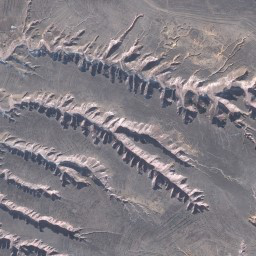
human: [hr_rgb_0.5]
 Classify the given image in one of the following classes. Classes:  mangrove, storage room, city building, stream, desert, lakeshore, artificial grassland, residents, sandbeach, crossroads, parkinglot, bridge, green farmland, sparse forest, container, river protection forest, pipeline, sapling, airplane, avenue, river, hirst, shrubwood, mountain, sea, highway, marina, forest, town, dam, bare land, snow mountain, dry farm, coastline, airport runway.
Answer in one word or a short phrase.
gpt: mountain